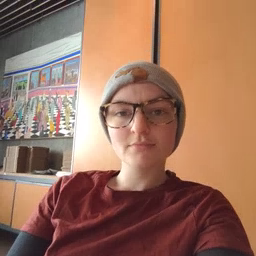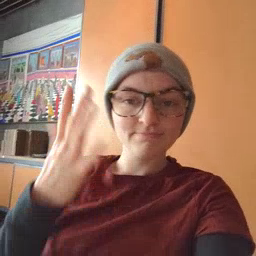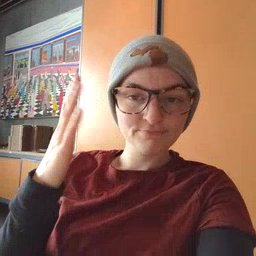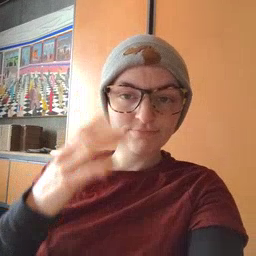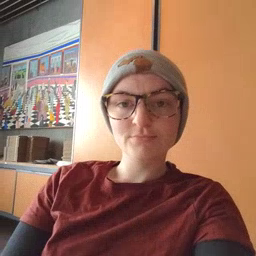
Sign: tree